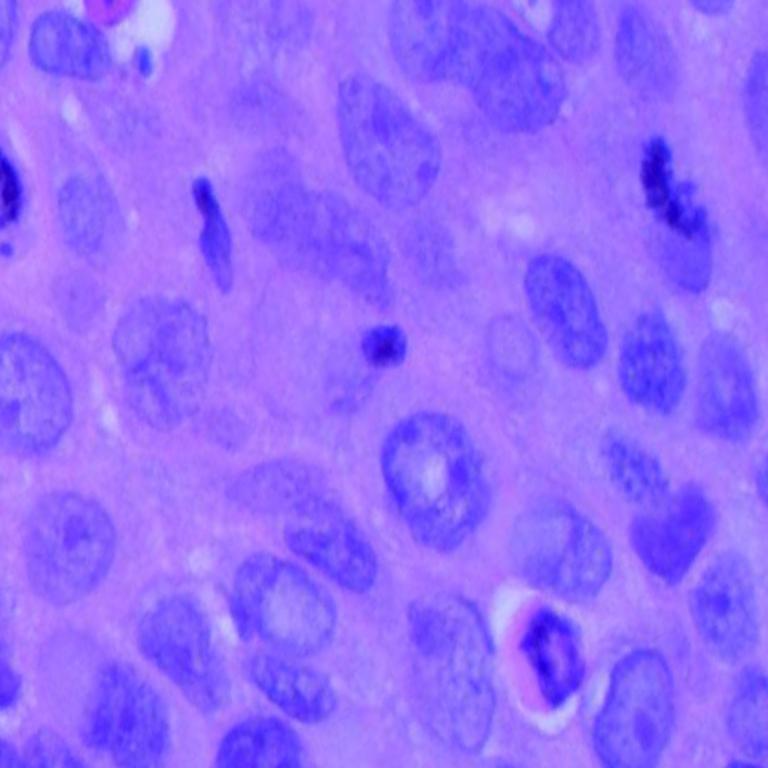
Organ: lung
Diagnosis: squamous carcinomas